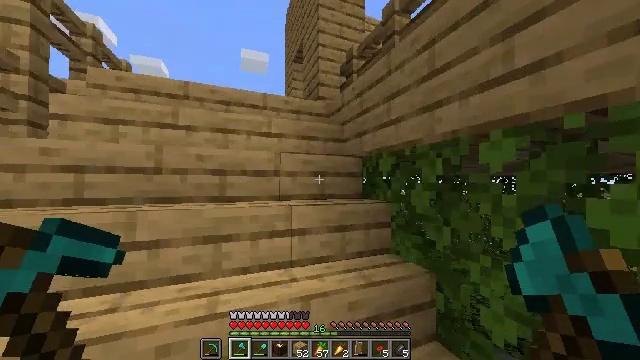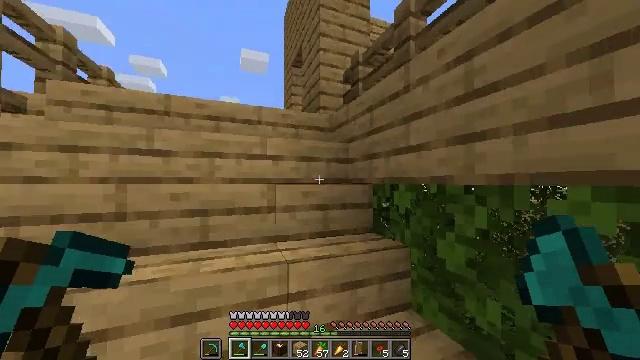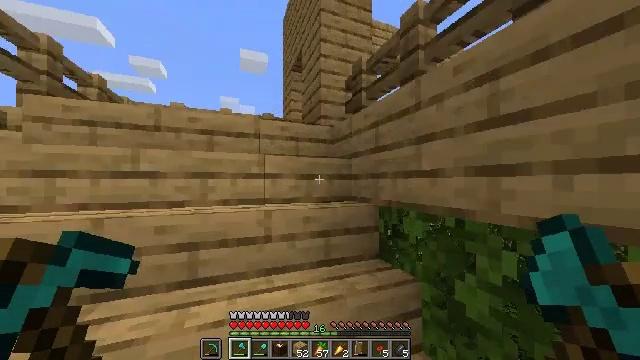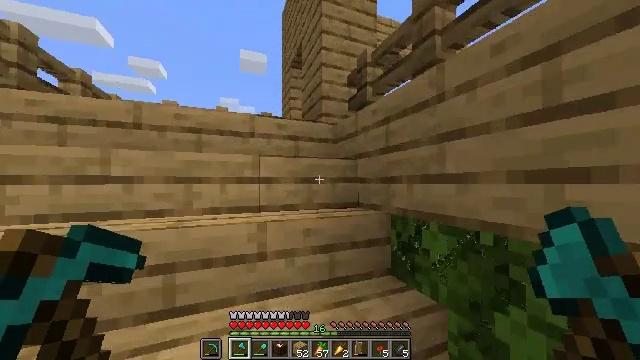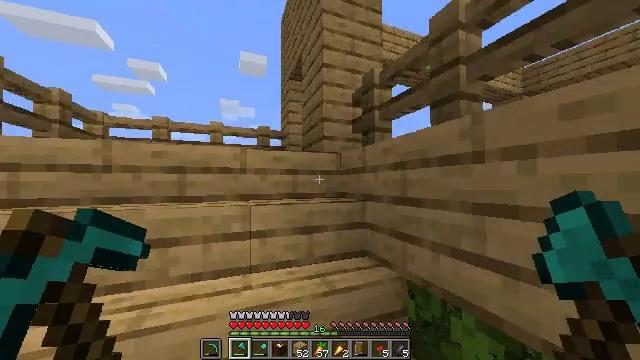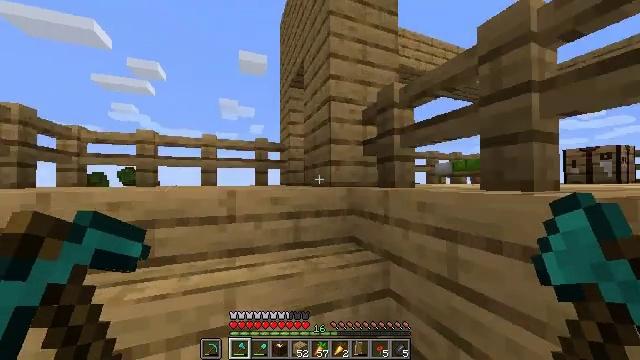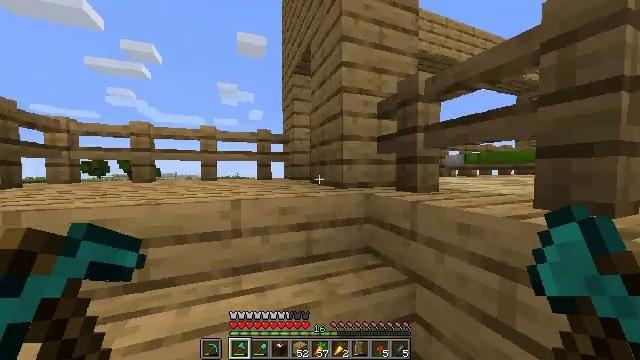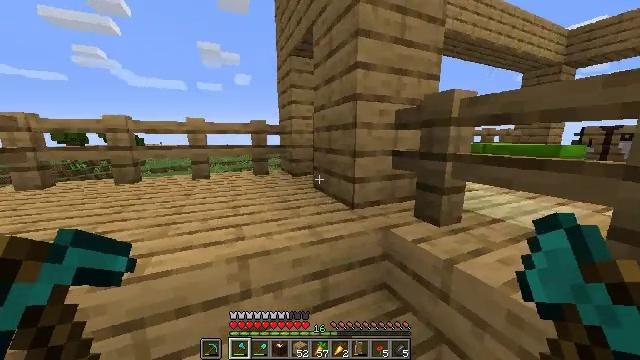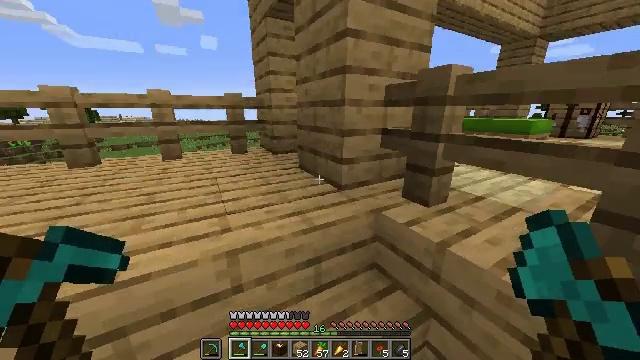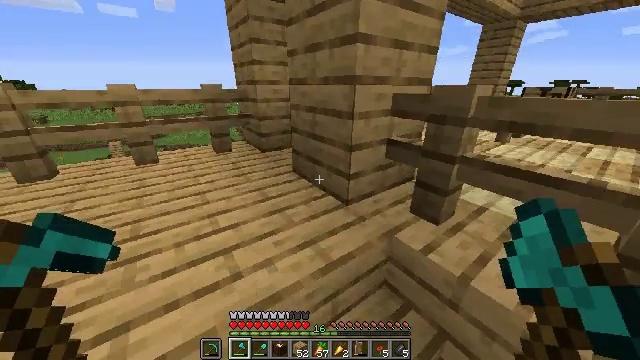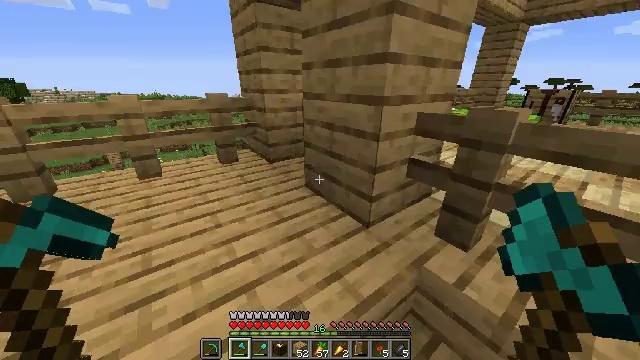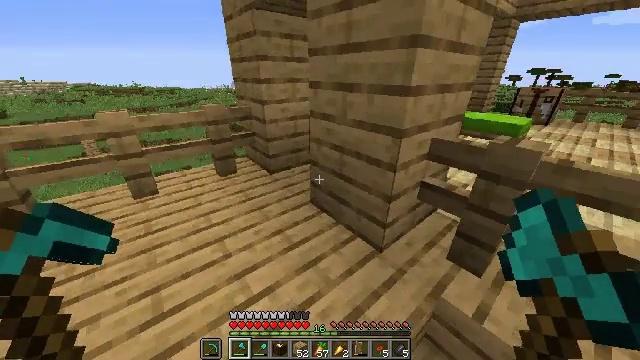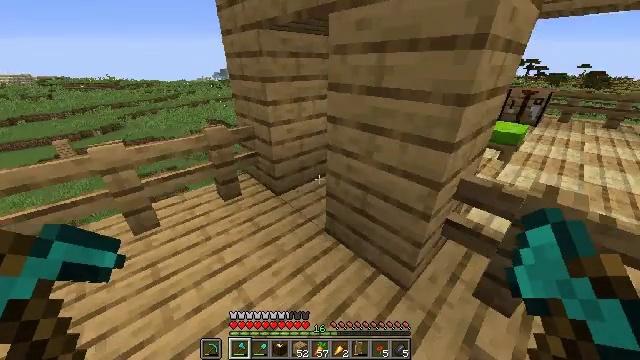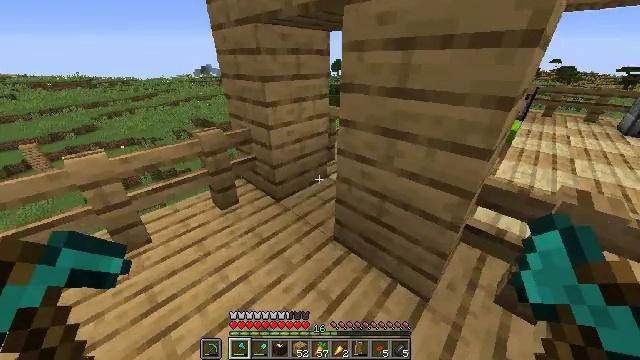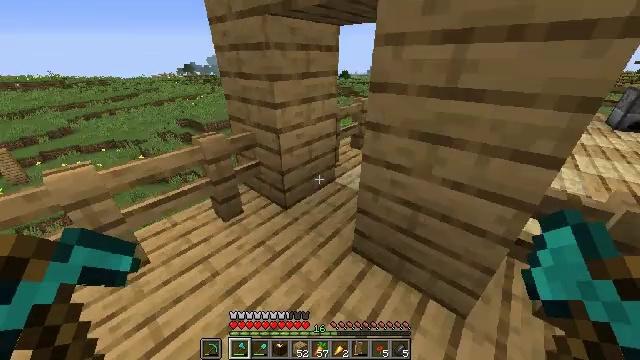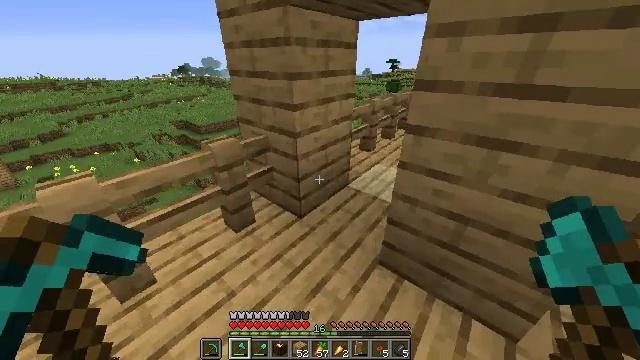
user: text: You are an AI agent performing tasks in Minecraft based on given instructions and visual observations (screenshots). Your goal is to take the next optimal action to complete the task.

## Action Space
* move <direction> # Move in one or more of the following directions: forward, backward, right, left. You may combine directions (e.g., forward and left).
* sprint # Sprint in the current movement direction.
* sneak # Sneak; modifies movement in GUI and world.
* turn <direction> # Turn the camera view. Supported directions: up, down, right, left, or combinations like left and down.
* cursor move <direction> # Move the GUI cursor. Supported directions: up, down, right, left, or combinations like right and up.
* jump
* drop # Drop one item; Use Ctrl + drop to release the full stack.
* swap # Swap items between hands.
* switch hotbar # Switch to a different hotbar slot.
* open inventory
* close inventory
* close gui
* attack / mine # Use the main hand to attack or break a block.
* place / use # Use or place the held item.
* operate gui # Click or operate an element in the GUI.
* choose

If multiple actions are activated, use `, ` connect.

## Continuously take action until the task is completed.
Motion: motion action
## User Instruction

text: Interact with the crafting table to craft a fletching table.
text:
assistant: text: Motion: move forward, sprint
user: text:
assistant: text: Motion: move forward, sprint
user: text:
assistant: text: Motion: move forward, sprint
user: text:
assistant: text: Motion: move forward, sprint
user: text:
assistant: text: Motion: move forward and move left, sprint
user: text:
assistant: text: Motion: move forward and move left, sprint, turn down
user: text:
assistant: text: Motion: move forward and move left, sprint, turn right and down
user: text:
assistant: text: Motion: move forward and move left, sprint, turn right and down
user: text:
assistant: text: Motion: move forward and move left, sprint, turn right and down
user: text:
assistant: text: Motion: move forward and move left, sprint
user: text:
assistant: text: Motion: move forward and move left, sprint, turn right and down
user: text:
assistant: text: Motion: move forward and move left, sprint, turn right and down
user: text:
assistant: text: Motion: move forward and move left, sprint, turn right
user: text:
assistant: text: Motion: move forward and move left, sprint, turn right
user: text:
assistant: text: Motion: move forward and move left, sprint, turn right
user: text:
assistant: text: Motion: move forward and move left, sprint, turn right
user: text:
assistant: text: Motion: move forward, sprint, turn right
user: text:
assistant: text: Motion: move forward, sprint, turn right
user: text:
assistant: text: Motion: move forward, sprint, turn right and up
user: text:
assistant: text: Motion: move forward, sprint, turn right and up
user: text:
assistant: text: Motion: move forward, sprint, turn right and up
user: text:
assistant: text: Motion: move forward, sprint, turn right
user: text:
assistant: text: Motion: move forward, sprint
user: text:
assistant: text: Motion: move forward, sprint, turn right and down
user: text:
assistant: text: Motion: move forward, sprint, turn down
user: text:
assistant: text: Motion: move forward and move left, sprint
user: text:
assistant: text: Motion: move forward and move left, sprint
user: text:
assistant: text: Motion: move forward and move left, sprint
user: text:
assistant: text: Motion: move forward, sprint, turn right and up
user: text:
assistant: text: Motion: move forward, sprint, turn right